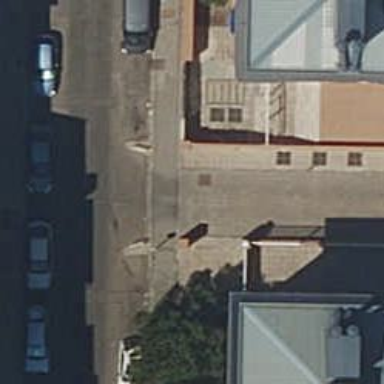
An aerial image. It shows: Parking entrance.